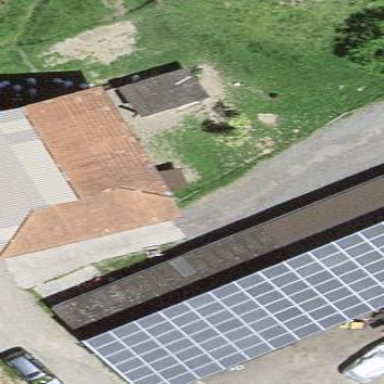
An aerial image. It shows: Barn.